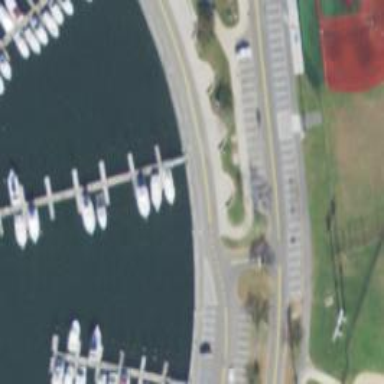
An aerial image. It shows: Pier located along footway.